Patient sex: F
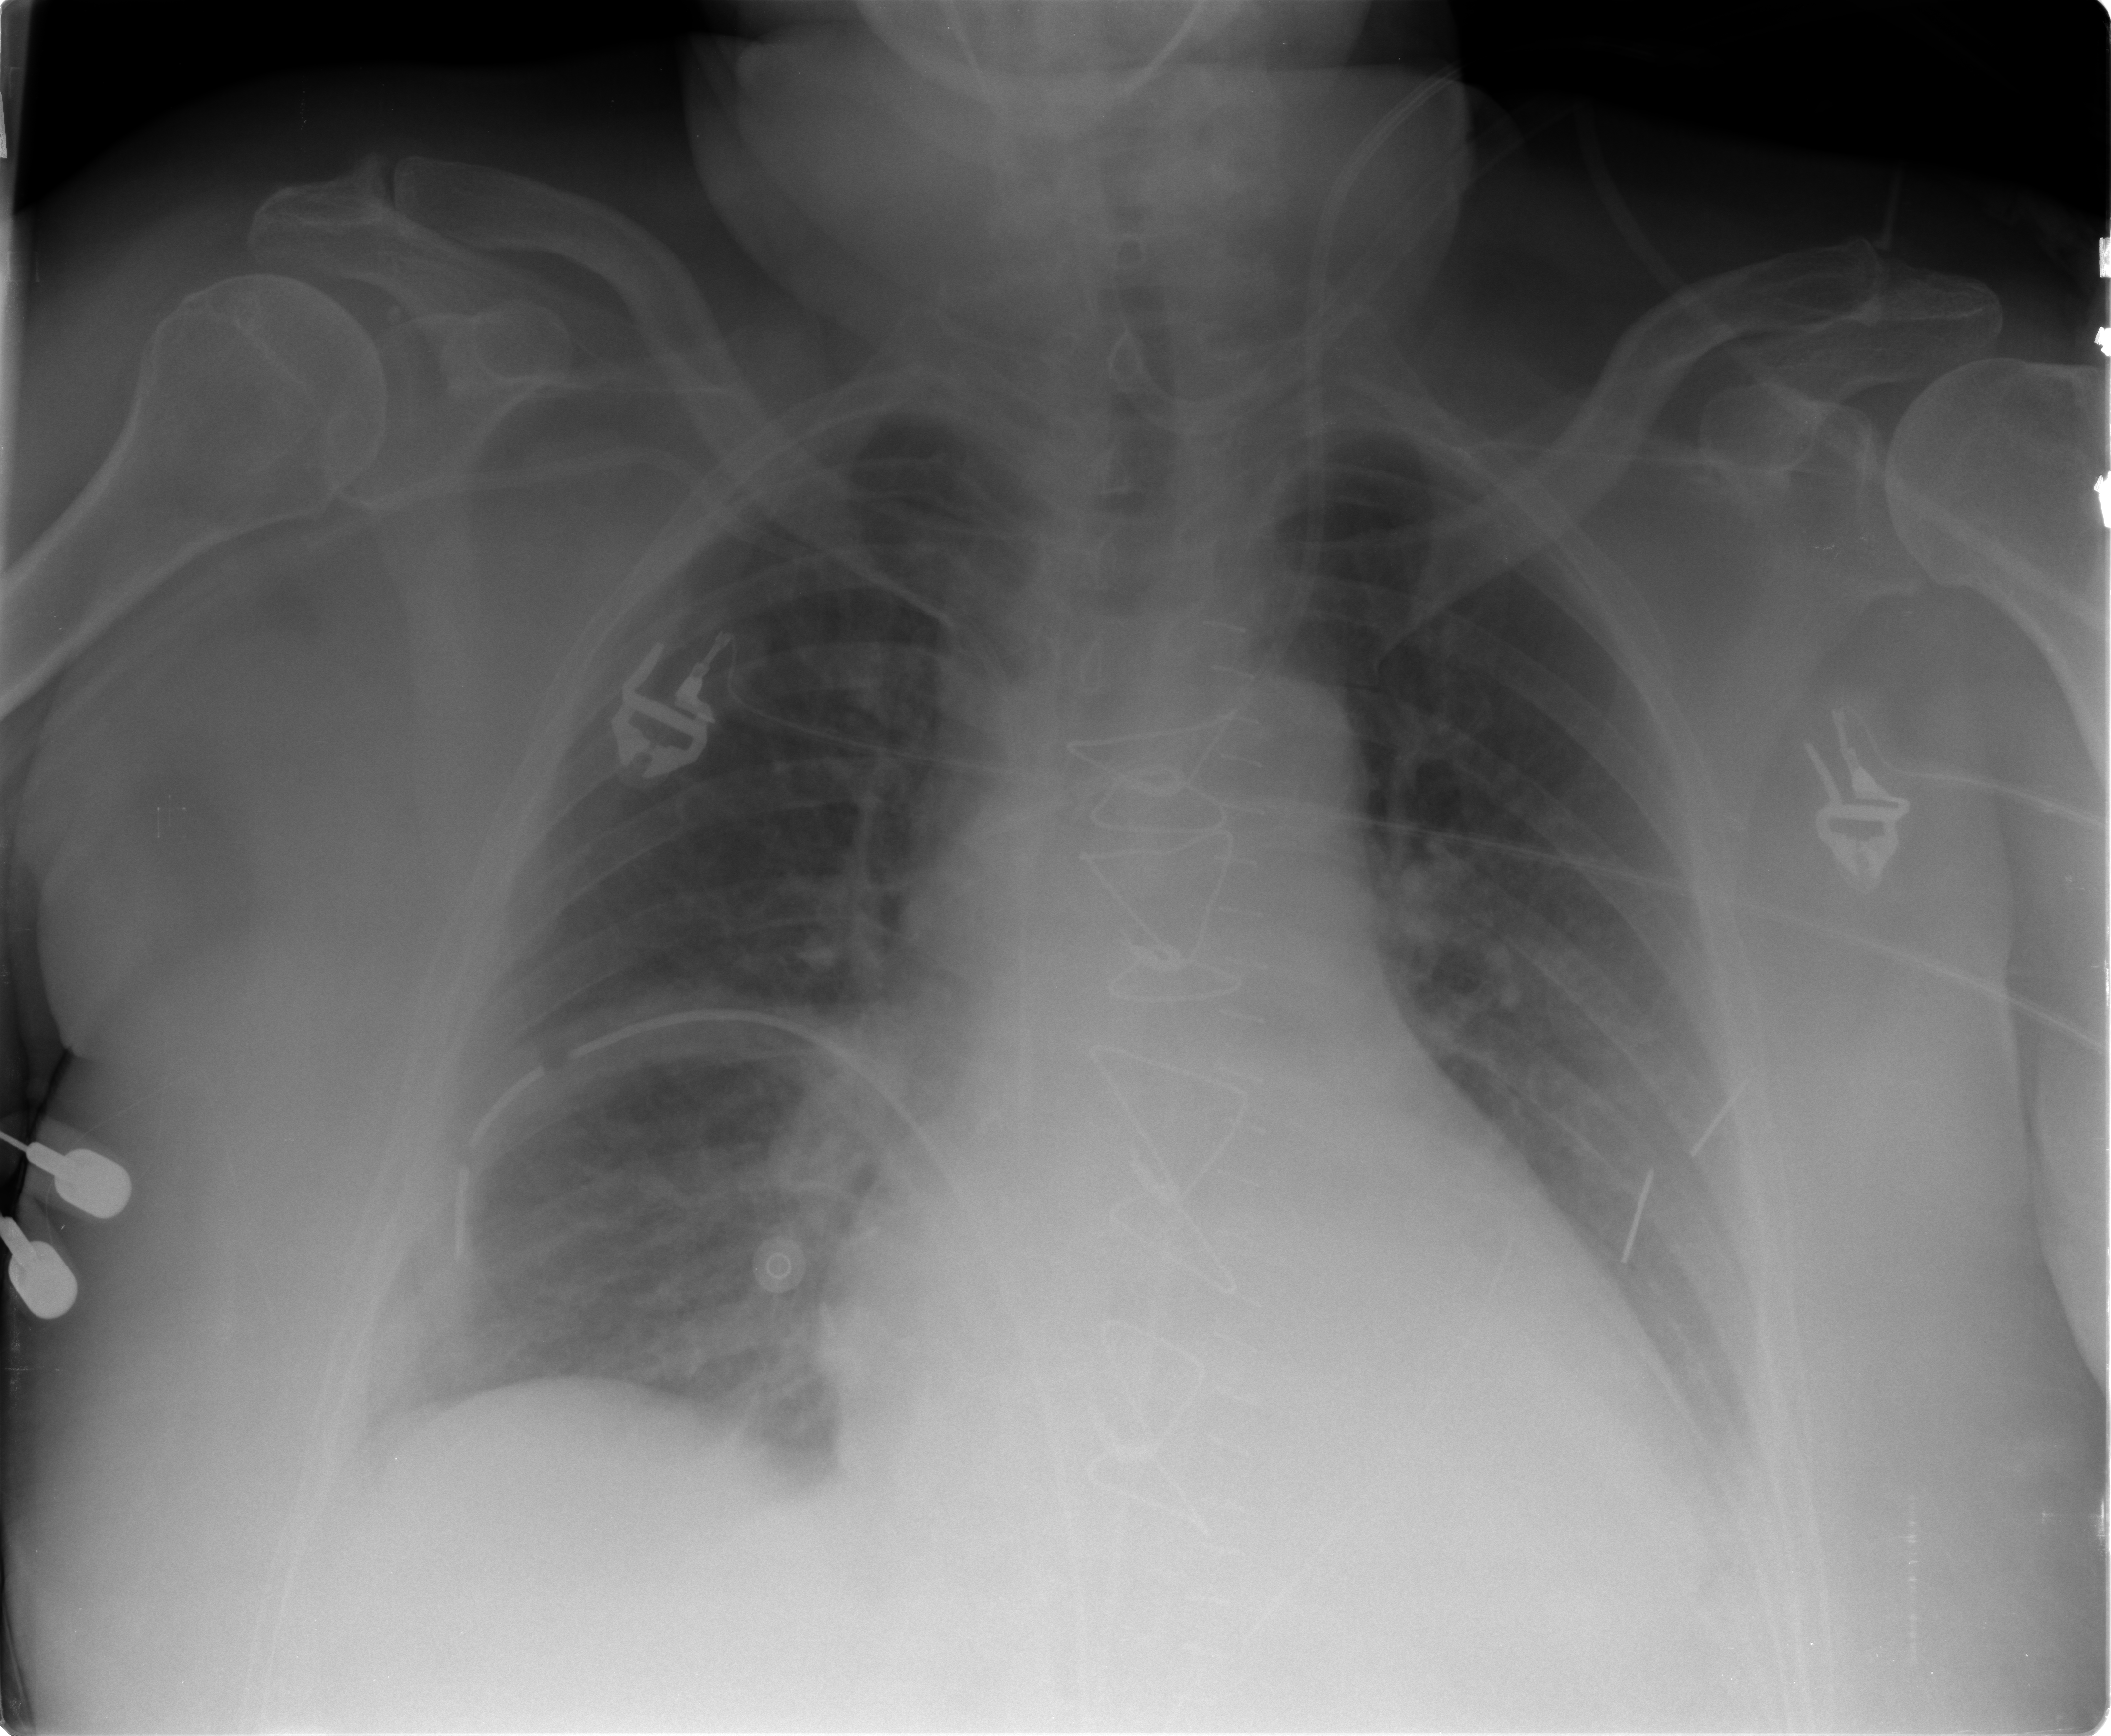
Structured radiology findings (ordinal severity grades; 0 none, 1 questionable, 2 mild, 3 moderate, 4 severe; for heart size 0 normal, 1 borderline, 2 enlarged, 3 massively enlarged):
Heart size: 1
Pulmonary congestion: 1
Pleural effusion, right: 0
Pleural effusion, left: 1
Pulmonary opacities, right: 0
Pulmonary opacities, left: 0
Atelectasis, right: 0
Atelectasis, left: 1